Field crop: maize
Growth stage: 2
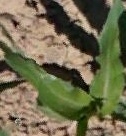
Species: maize